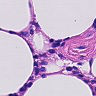
Metastatic tissue present: no